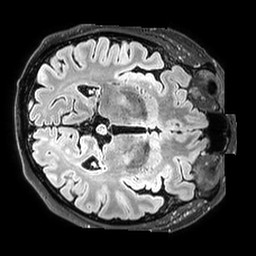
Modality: T2w
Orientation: axial
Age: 48
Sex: male
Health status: healthy
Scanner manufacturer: philips
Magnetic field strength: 3 T
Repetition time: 5 s
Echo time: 0.3282 s